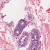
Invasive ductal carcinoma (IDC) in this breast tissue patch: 0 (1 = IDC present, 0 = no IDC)